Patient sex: M
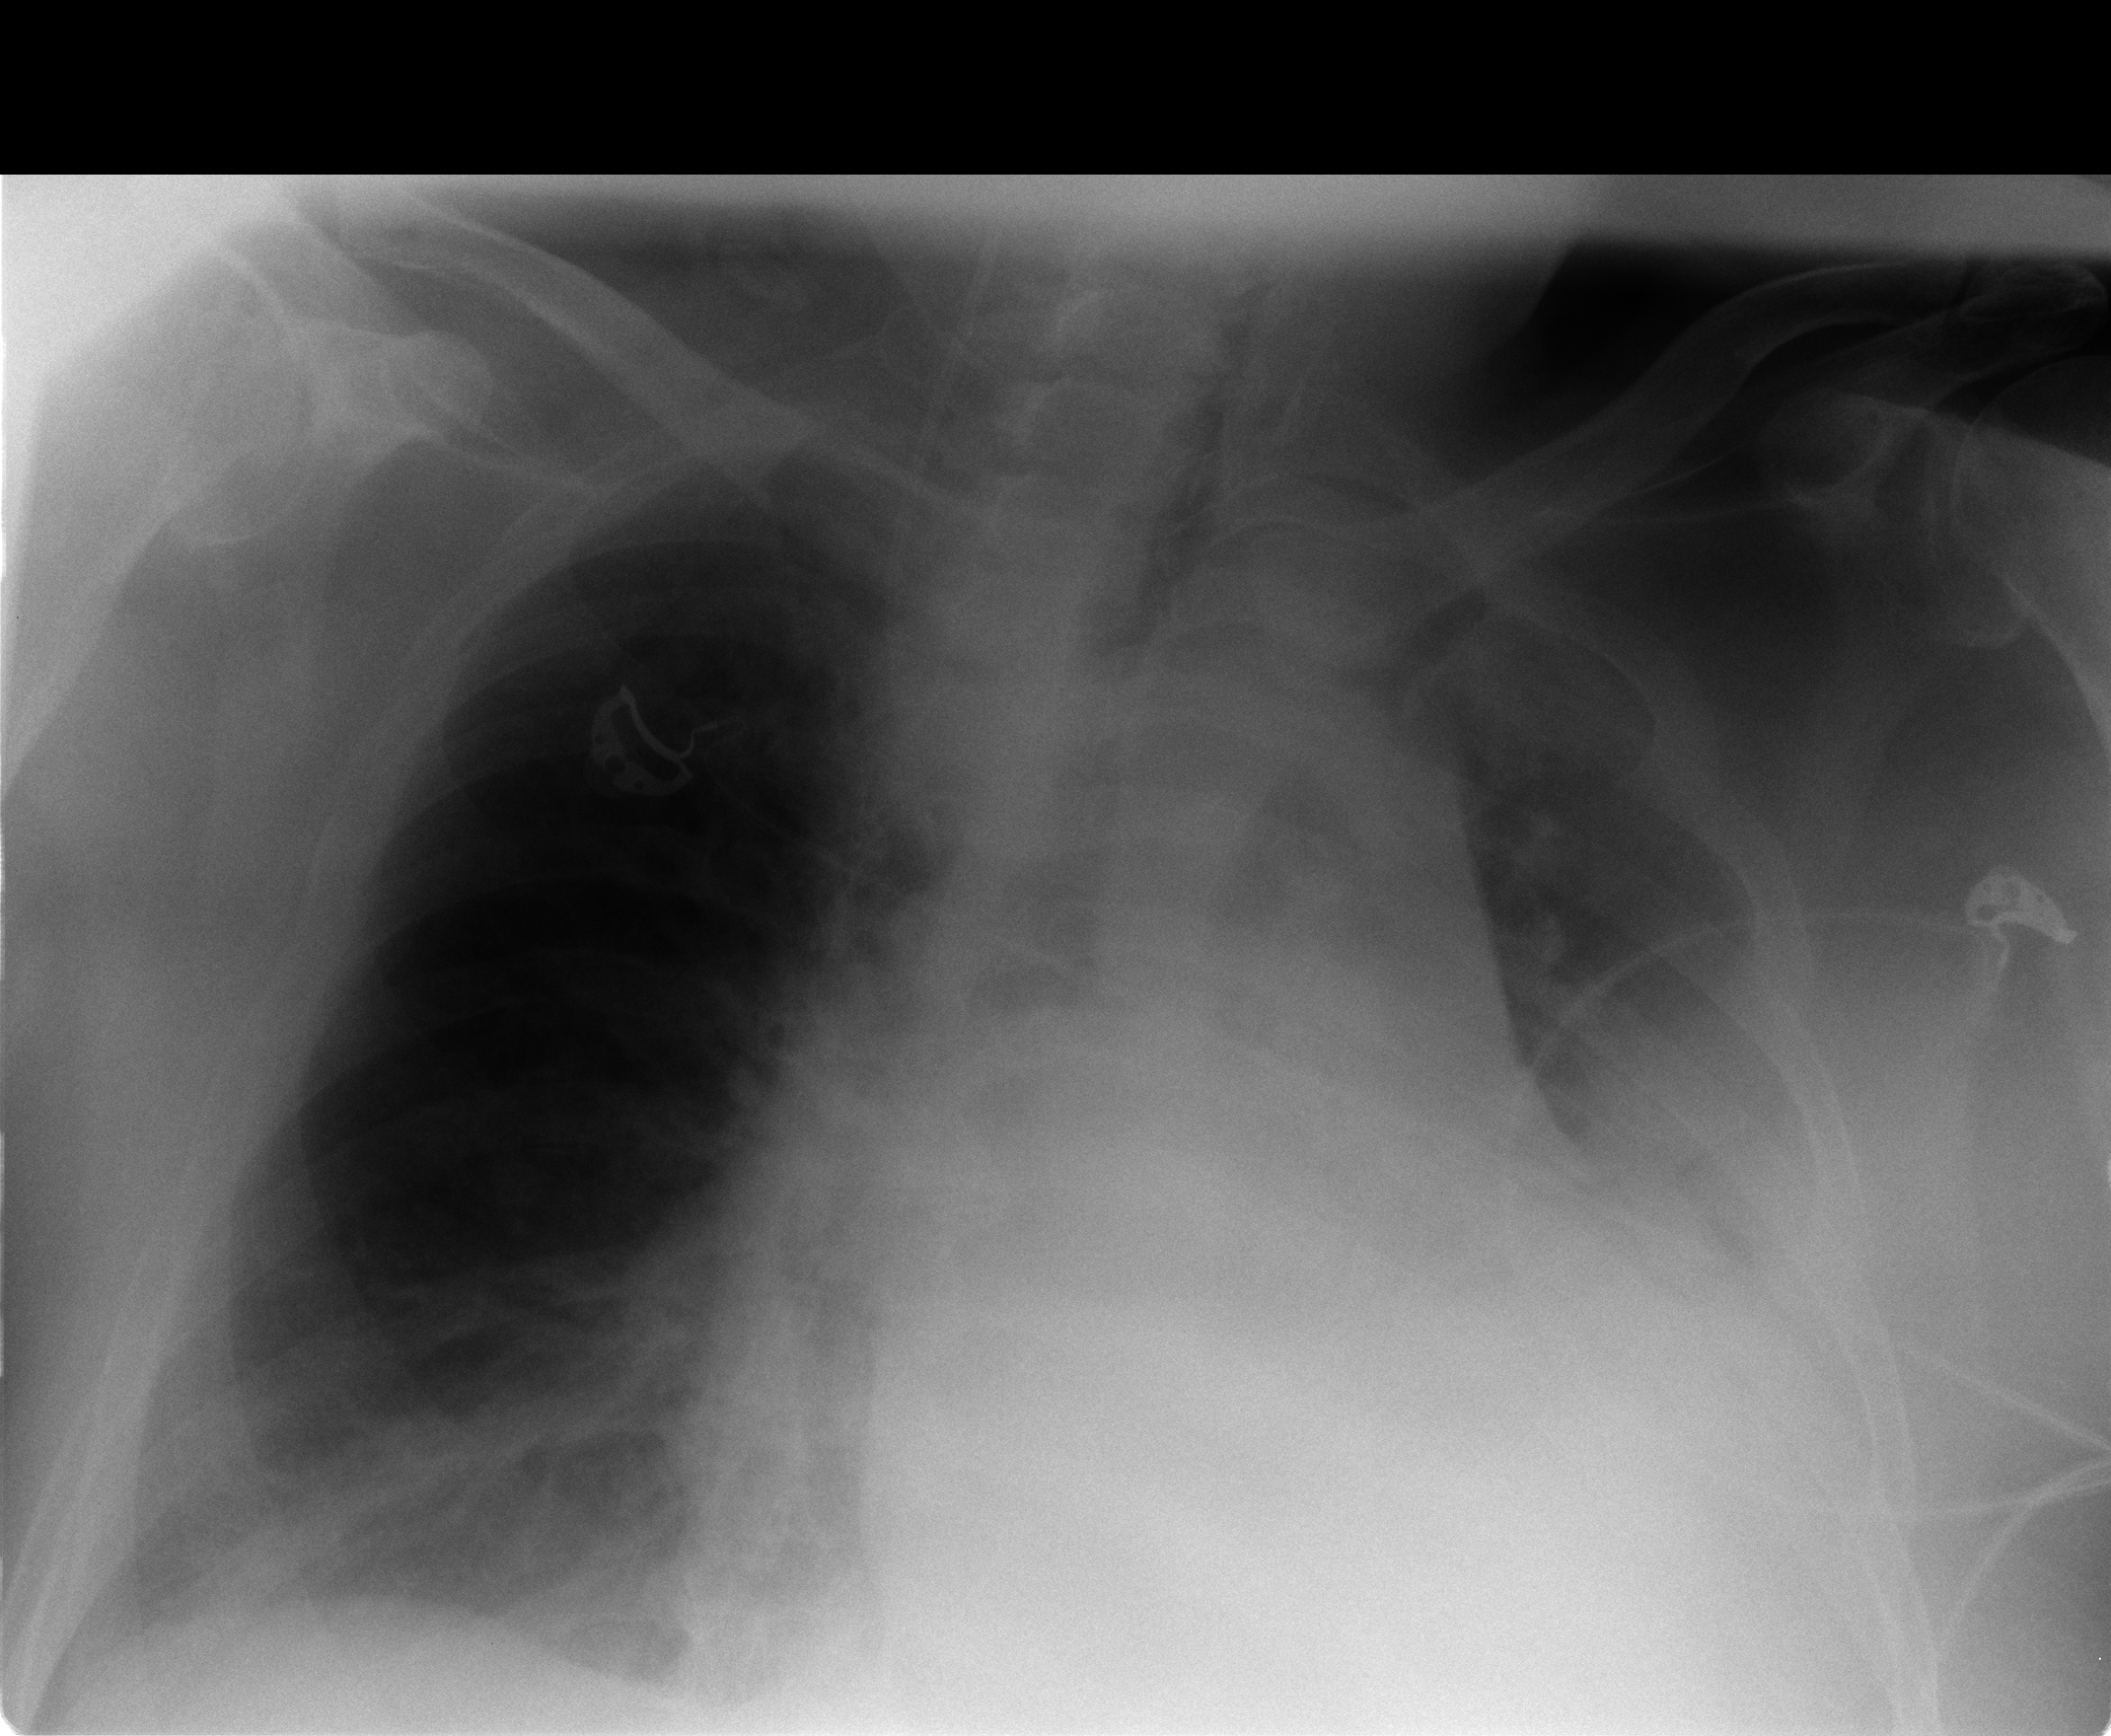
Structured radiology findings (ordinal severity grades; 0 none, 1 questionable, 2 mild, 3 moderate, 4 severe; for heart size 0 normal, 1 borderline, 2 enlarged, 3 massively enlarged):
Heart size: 3
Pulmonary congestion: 0
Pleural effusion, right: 2
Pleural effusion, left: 3
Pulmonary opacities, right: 0
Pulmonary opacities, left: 2
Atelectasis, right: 2
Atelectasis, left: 3